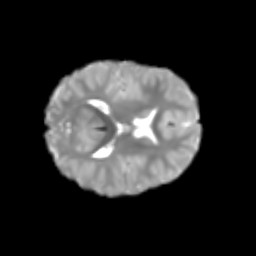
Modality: T2w
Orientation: axial
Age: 7
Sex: male
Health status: healthy